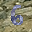
Label: 6